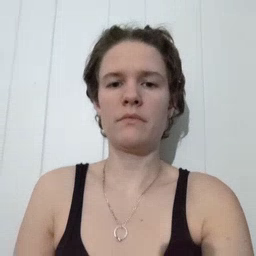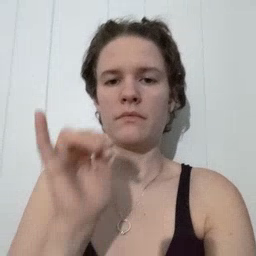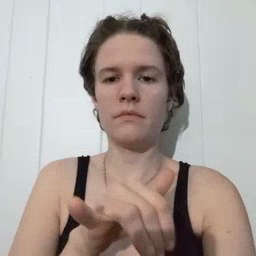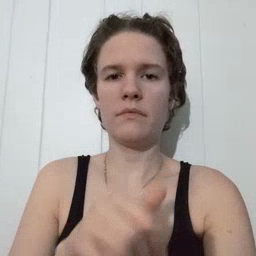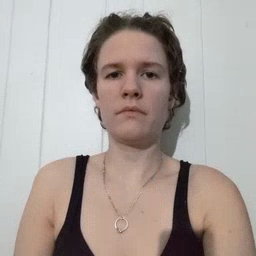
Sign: that